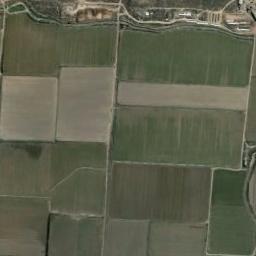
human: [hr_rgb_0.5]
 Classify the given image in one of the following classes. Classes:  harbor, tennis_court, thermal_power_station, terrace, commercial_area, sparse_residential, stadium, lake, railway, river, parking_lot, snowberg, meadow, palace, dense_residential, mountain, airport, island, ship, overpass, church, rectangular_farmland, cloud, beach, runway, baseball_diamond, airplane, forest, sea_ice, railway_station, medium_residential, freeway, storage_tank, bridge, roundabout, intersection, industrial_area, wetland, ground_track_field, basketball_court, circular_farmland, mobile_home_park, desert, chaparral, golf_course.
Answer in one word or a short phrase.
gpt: rectangular_farmland